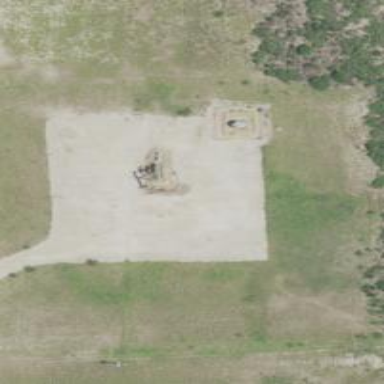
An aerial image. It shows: Petroleum well.